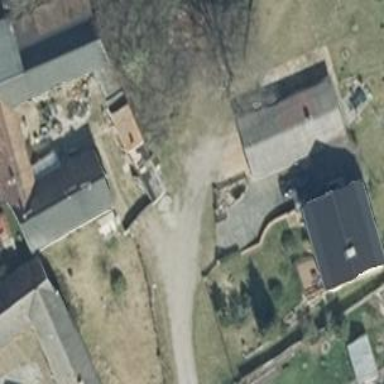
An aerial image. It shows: Simple house.